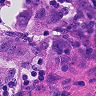
Metastatic tissue present: yes